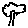
Label: tree